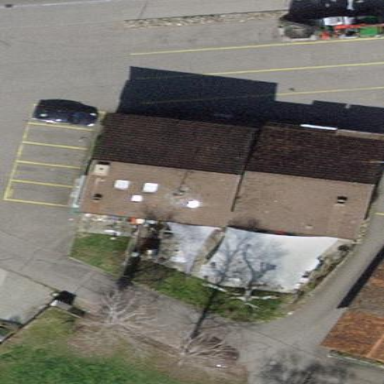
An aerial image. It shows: Part of building.